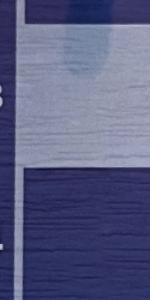
Label: Empty